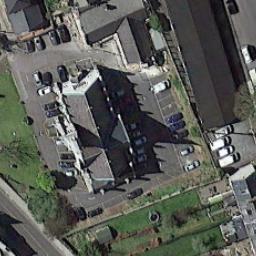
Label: church